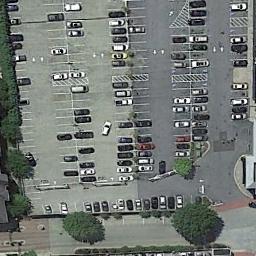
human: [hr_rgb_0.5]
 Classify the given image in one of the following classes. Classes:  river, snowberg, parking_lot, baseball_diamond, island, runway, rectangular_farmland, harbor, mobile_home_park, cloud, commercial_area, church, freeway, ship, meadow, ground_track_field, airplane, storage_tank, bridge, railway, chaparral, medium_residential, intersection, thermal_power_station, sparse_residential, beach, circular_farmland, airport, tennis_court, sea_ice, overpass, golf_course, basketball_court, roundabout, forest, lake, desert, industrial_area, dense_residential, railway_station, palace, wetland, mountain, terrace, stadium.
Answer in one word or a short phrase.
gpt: parking_lot